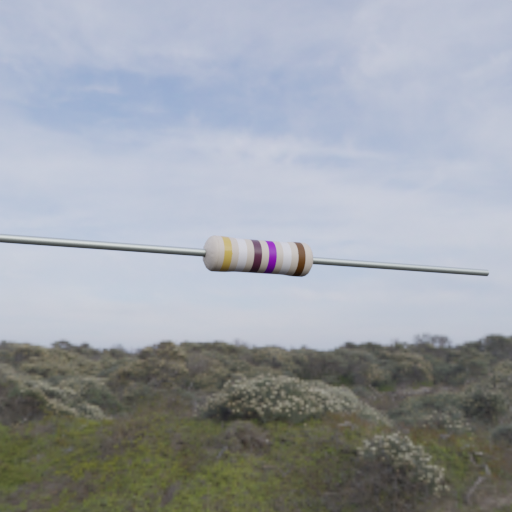
Resistor colour bands (in order): gold, white, brown, violet, white, brown